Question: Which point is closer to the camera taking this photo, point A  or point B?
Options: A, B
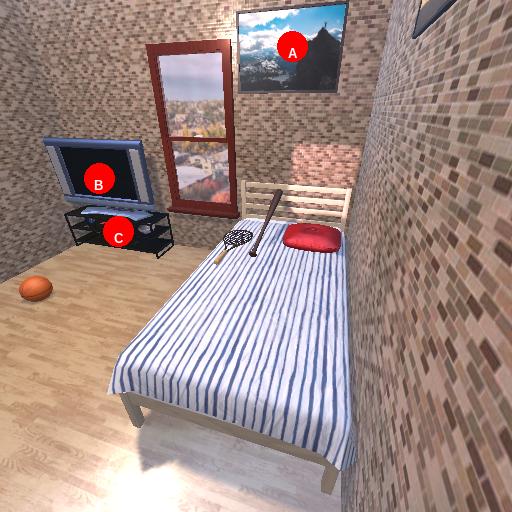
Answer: A